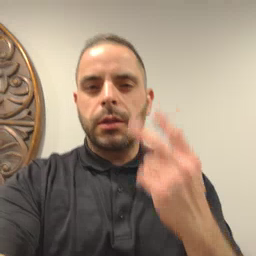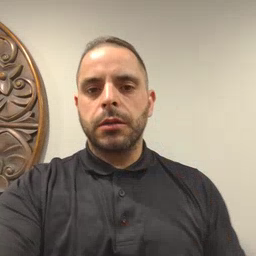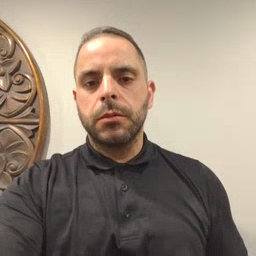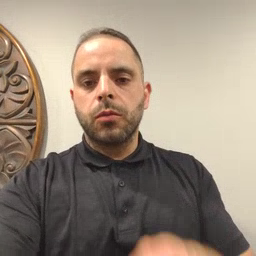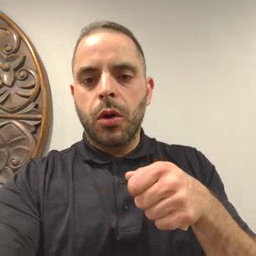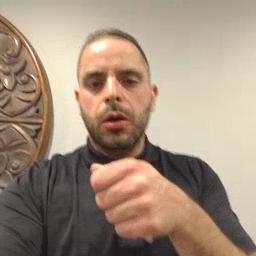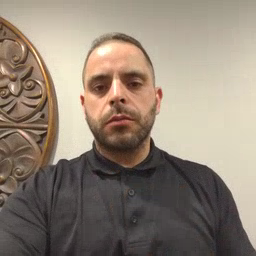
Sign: drawer